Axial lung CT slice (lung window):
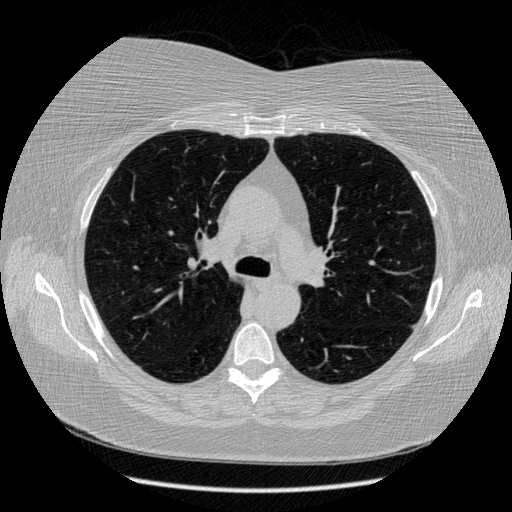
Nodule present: no